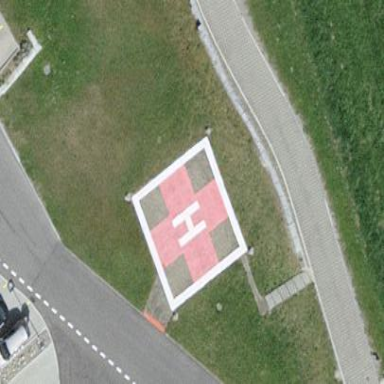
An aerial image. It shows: Image showing helipad at airport.